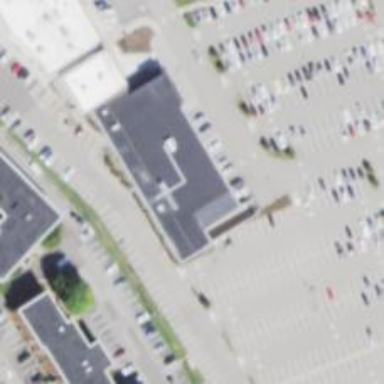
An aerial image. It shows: Supermarket.